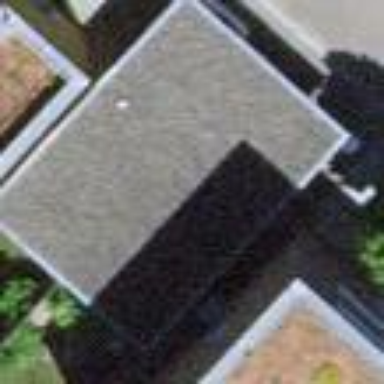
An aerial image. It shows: Garage.